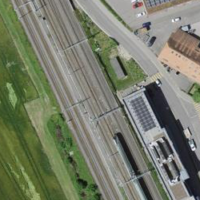
EUNIS habitat code: 57
Species observed at this site:
Clinopodium vulgare
Accipiter nisus